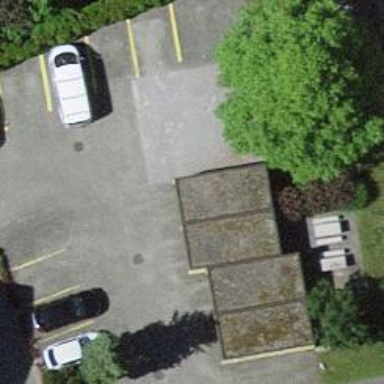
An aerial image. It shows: Group of garages.